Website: home-depot
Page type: order-tracking
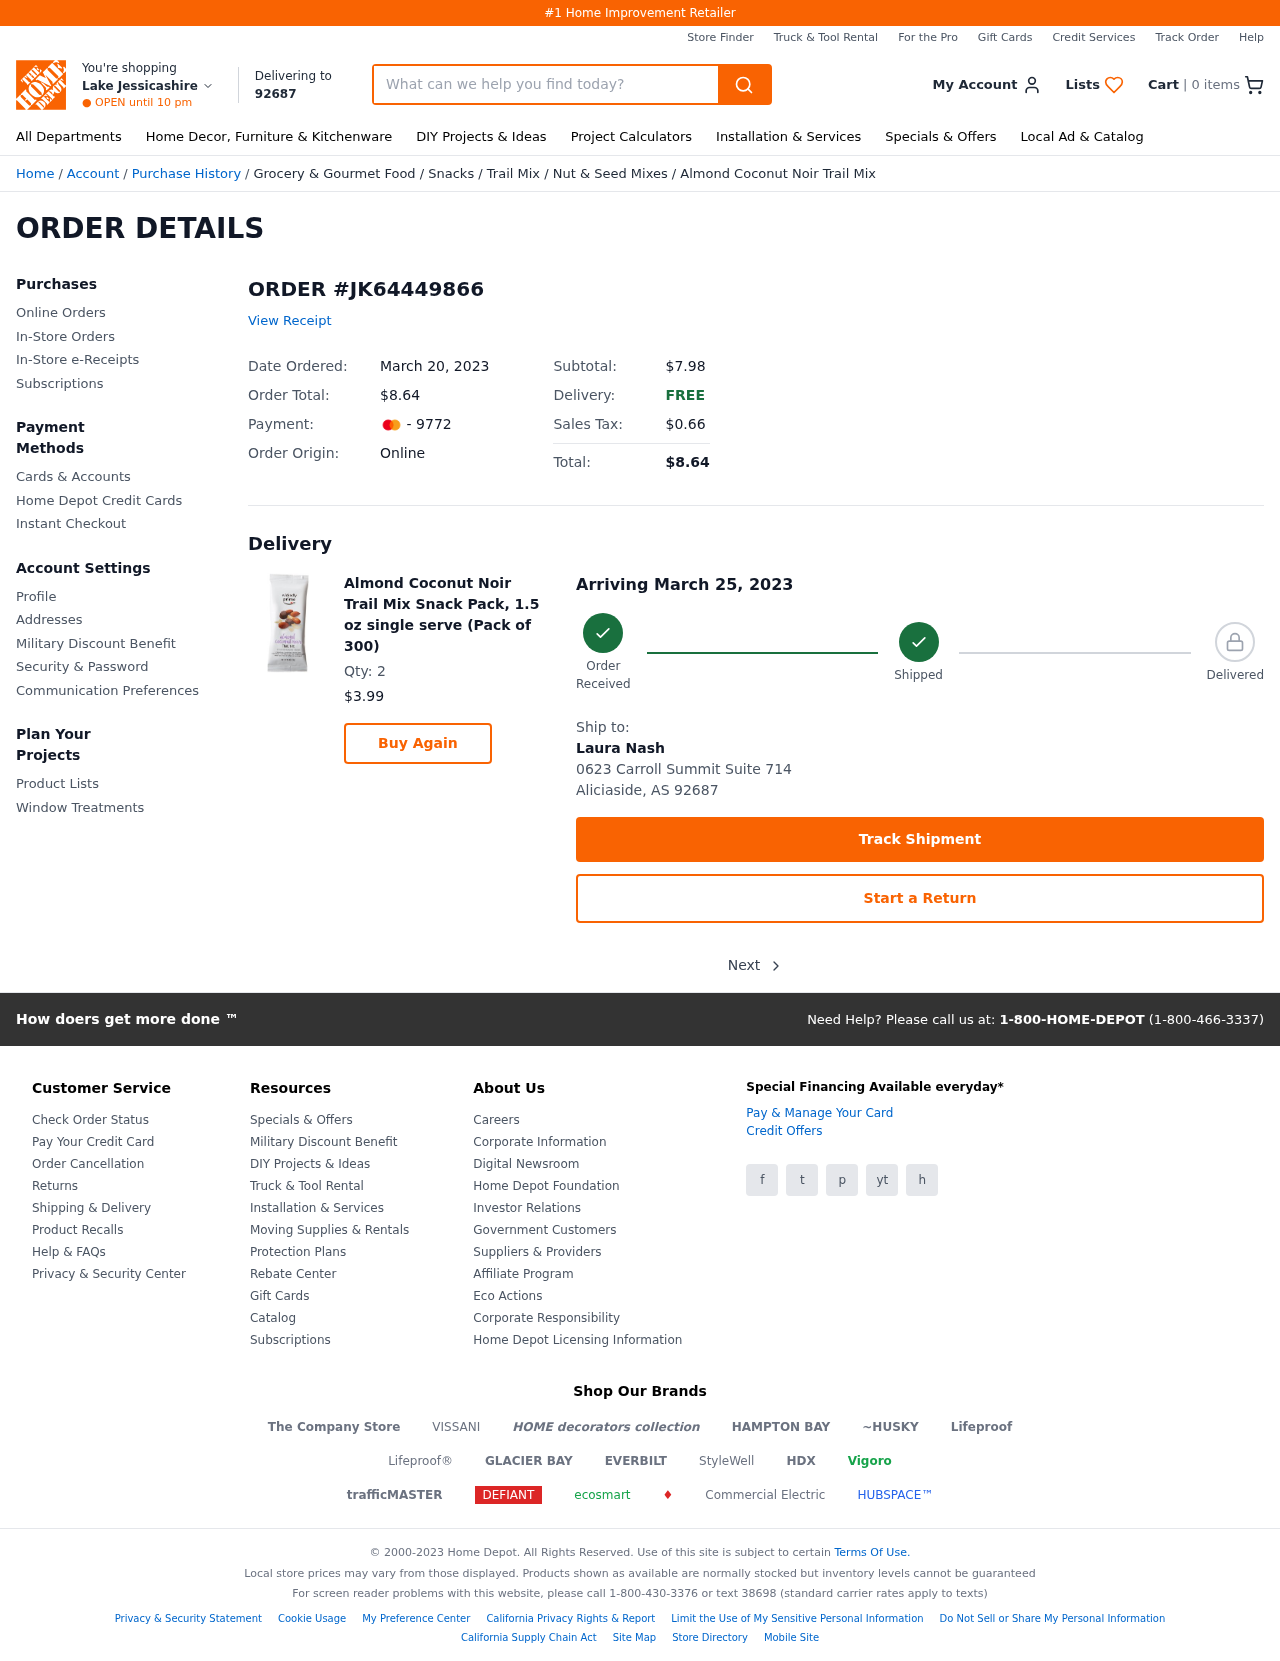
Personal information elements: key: PII_CARD_LAST4
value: - 9772
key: PII_CITY2
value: Lake Jessicashire
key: PII_CITY_STATE_ZIP
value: Aliciaside, AS 92687
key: PII_FULLNAME
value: Laura Nash
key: PII_POSTCODE
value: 92687
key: PII_STREET
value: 0623 Carroll Summit Suite 714
Product elements: key: PRODUCT1_BREADCRUMB
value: Grocery & Gourmet Food
Snacks
Trail Mix
Nut & Seed Mixes
Almond Coconut Noir Trail Mix
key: PRODUCT1_NAME
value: Almond Coconut Noir Trail Mix Snack Pack, 1.5 oz single serve (Pack of 300)
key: PRODUCT1_PRICE
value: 3.99
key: PRODUCT1_QUANTITY
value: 2
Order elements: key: ORDER_NUM_ITEMS
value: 0
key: ORDER_ID
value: JK64449866
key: ORDER_DATE
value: March 20, 2023
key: ORDER_TOTAL
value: $8.64
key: ORDER_SUBTOTAL
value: $7.98
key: ORDER_TAX
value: $0.66
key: ORDER_DELIVERY_DATE
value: Arriving March 25, 2023
Search elements: key: HEADER_SEARCH
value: What can we help you find today?